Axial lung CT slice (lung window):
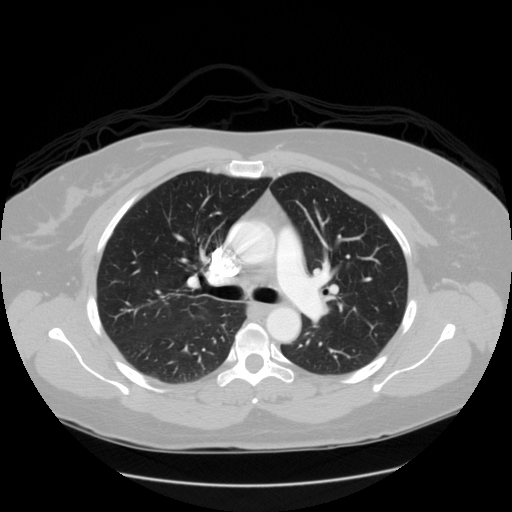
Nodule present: no